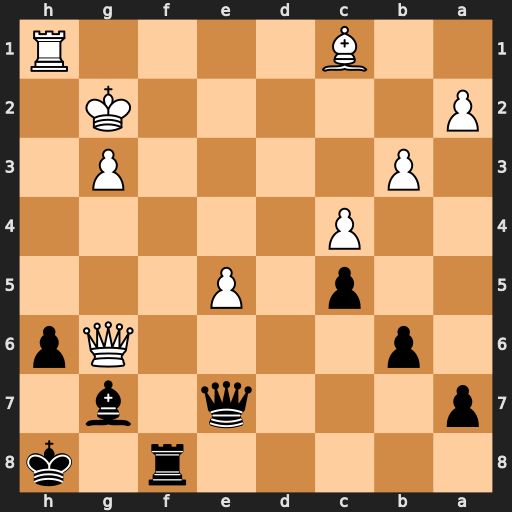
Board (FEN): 5r1k/p3q1b1/1p4Qp/2p1P3/2P5/1P4P1/P5K1/2B4R
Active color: b
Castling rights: -
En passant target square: -
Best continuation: Qb7+ Kg1 Rf1+ Kxf1 Qxh1+ Ke2 Qxc1 e6 Qb2+